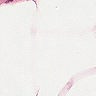
Metastatic tissue present: no